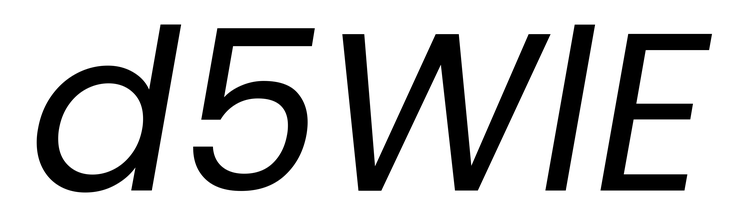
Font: Poppins-Italic